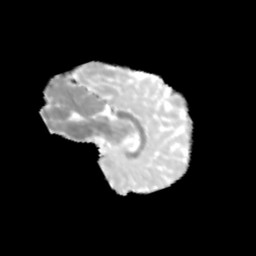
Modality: MD
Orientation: sagittal
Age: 12
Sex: female
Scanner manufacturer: siemens
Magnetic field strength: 3 T
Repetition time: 3.8 s
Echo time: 0.07 s